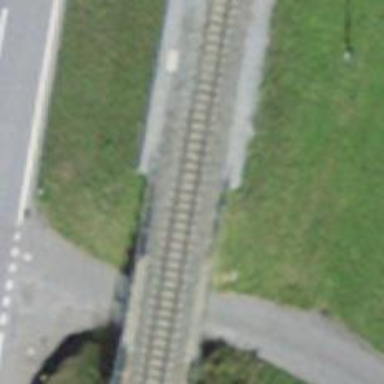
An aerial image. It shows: Narrow-gauge railway bridge with electrified contact line.